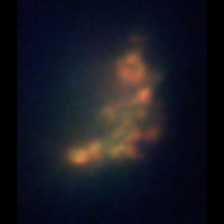
Taxon: Unknown_detritus
Group: Unknown